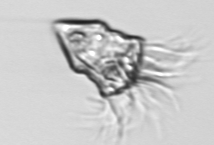
Label: Strombidium_inclinatum